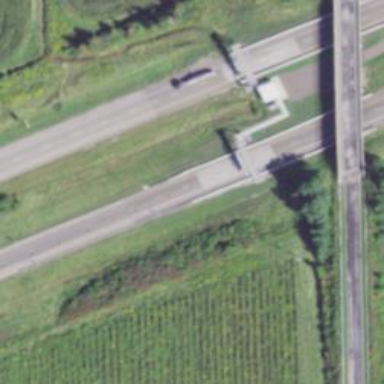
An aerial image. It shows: Toll gantry on the road.